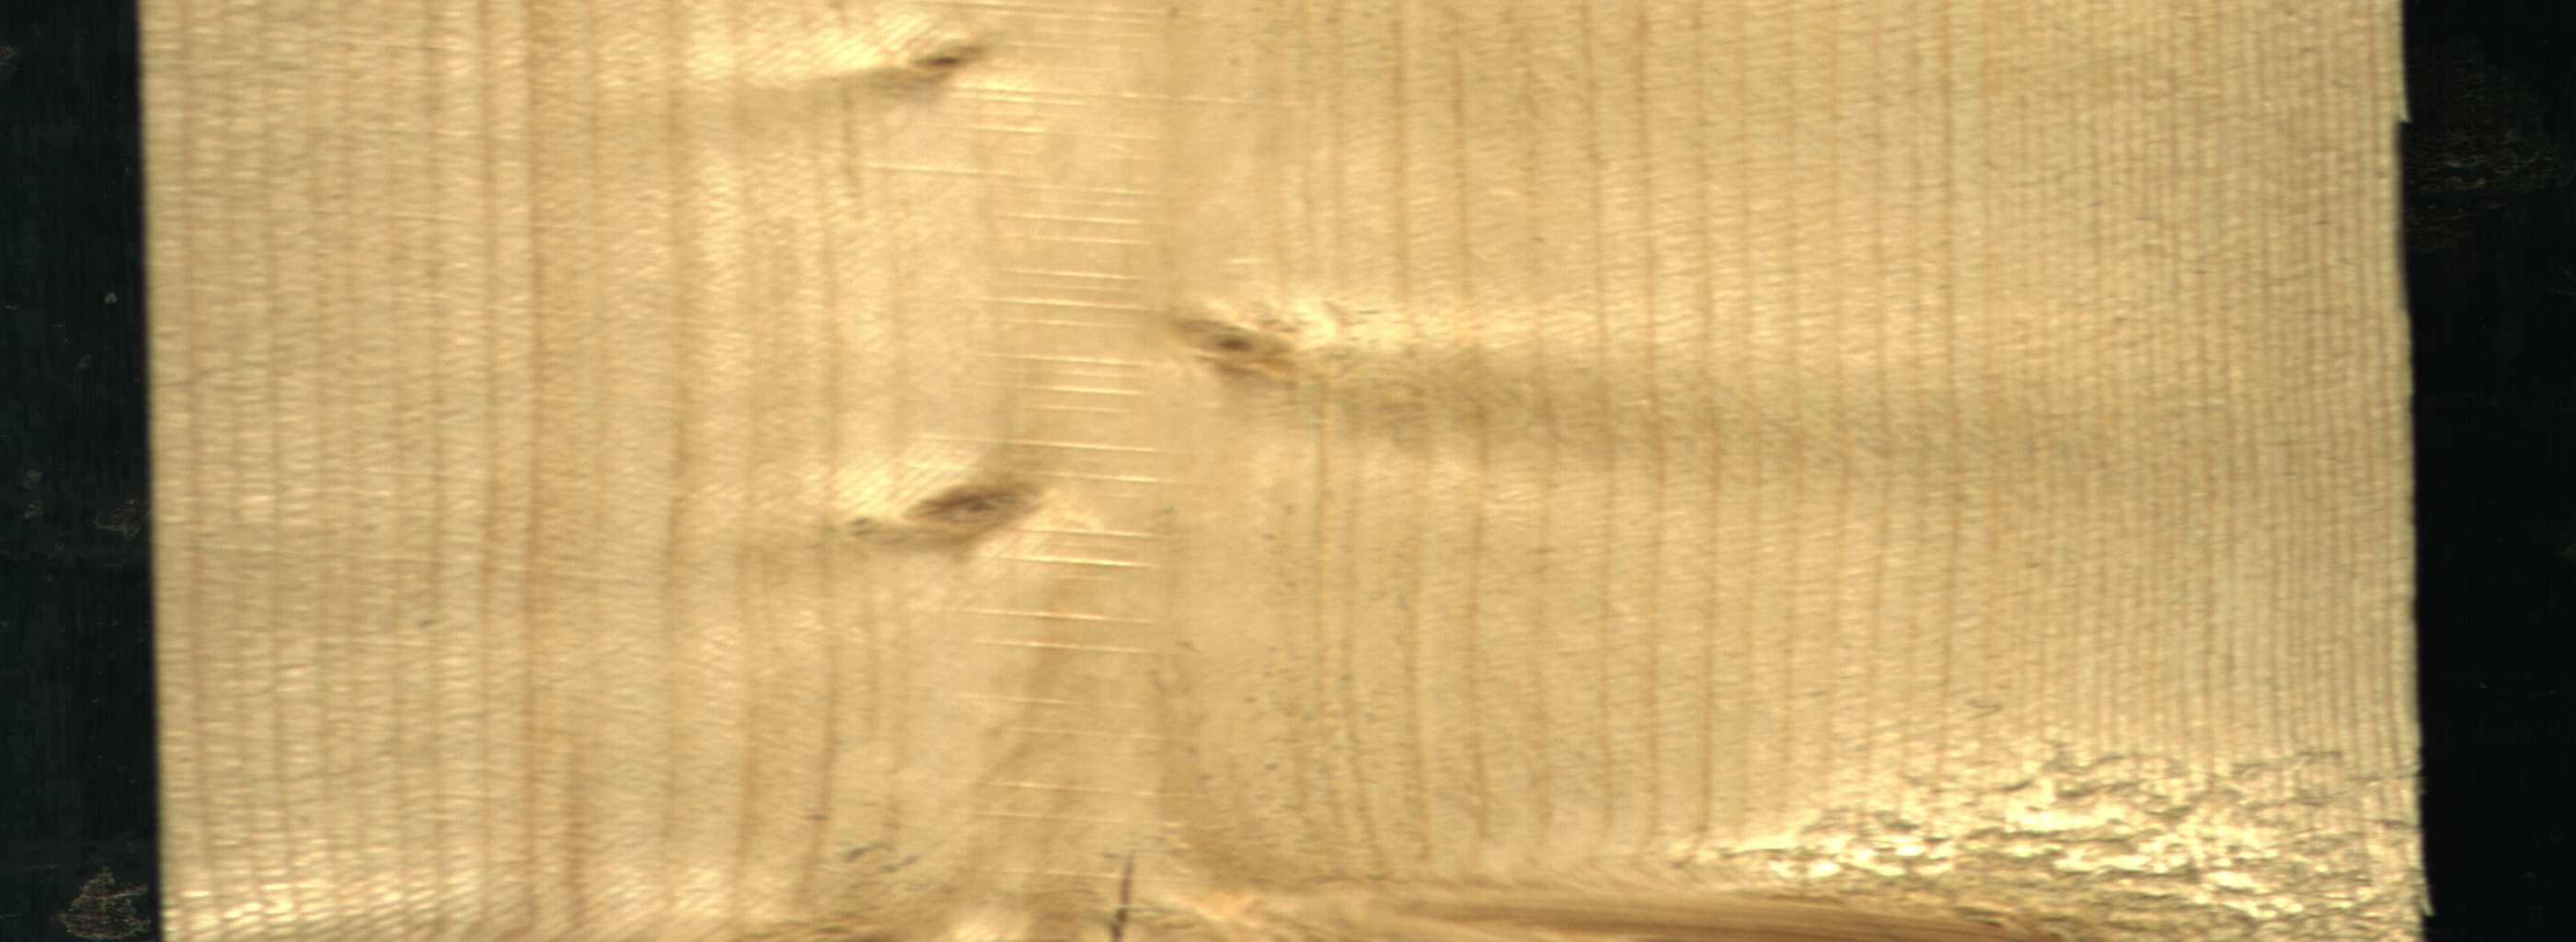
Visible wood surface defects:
Live_Knot
Live_Knot
Live_Knot